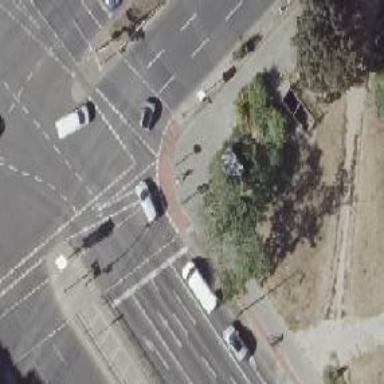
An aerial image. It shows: Road crossing with traffic signals and island.